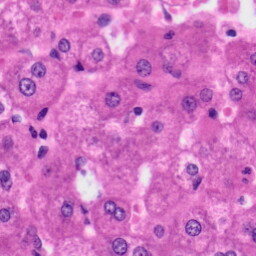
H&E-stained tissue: Liver